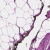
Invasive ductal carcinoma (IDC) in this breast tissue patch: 0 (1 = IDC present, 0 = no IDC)